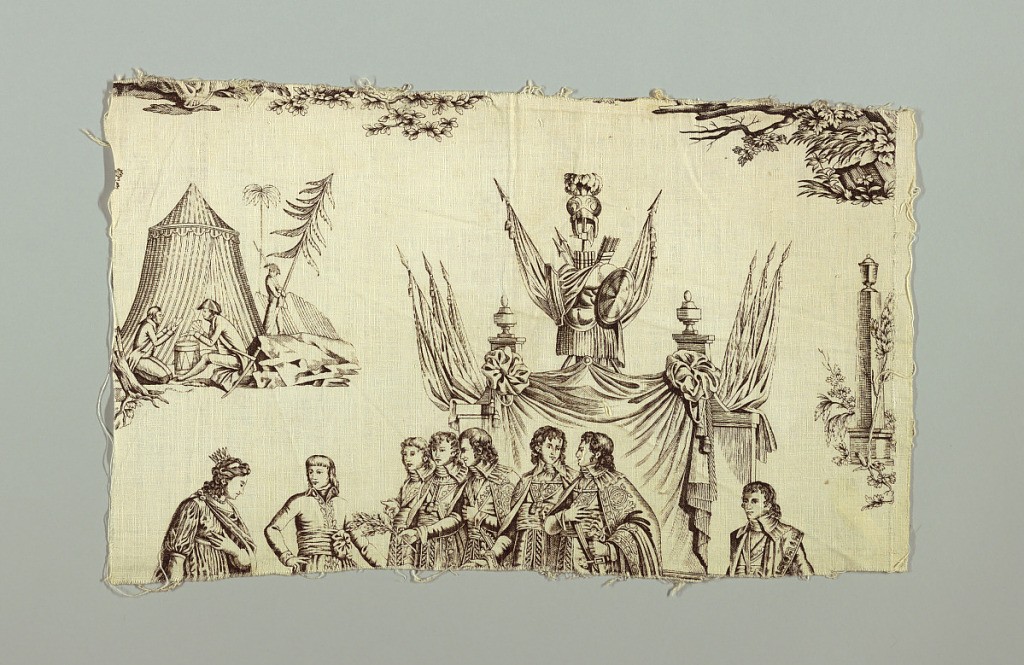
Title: Fragments
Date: ca. 1805
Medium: cotton Technique: printed by engraved copper plate on plain weave
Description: Four fragments of a pattern that appear to be an allegory based on events relating to Napoleon; several officers receiving homage from a woman dressed in Grecian robes and people kneeling and presenting their arms to Napoleonic soldiers. Pattern incomplete. In sepia on white.